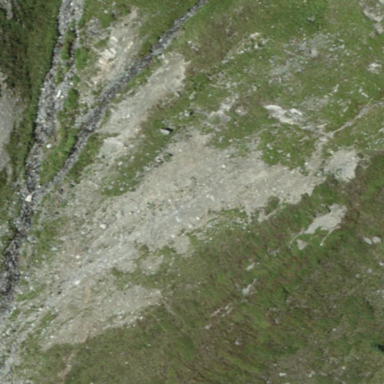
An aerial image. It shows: Natural scree.